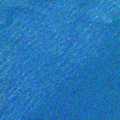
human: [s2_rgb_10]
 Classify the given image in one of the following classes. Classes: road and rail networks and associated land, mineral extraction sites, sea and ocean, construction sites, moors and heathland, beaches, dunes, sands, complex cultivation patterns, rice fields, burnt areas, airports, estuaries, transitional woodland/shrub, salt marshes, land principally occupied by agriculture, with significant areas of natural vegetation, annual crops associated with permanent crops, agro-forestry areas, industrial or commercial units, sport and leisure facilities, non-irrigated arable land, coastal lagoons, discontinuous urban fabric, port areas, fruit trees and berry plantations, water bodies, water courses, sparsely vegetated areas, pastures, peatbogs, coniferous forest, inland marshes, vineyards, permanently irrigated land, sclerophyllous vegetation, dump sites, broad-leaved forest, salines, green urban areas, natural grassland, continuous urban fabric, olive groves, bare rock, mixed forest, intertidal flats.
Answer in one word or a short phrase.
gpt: sea and ocean